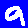
Digit: 9